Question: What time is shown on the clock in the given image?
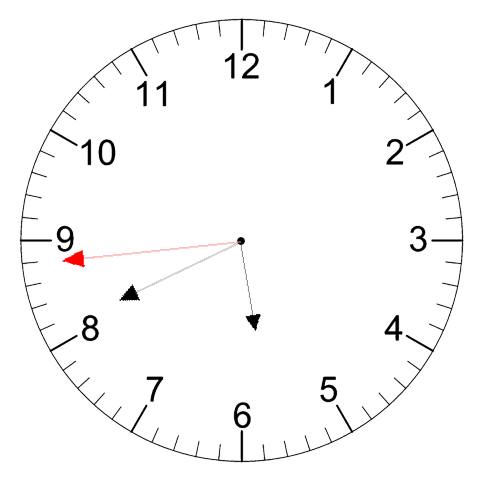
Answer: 05:40:44